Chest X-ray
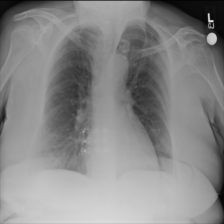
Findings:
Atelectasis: negative
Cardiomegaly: negative
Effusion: negative
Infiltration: negative
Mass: negative
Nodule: negative
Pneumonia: negative
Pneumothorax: negative
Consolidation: negative
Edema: negative
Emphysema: negative
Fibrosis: negative
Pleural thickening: negative
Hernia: negative